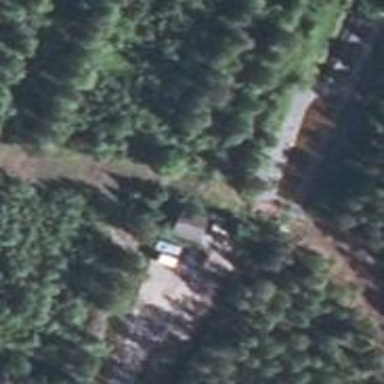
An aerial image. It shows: Abandoned railway.